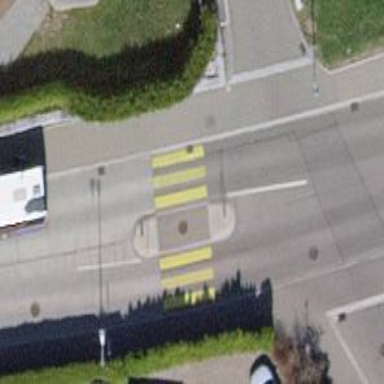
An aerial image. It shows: Marked zebra crossing with island.